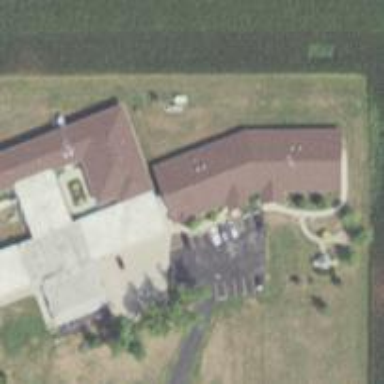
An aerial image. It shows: Nursing home.